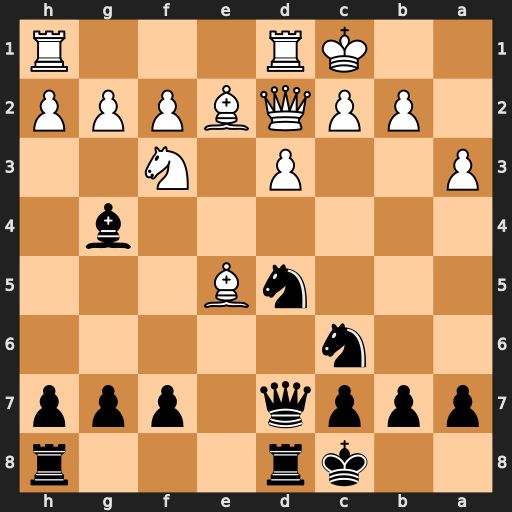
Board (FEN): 2kr3r/pppq1ppp/2n5/3nB3/6b1/P2P1N2/1PPQBPPP/2KR3R
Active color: b
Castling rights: -
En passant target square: -
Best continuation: Bxf3 Bxf3 Nxe5